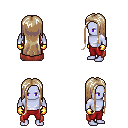
a pixel art fantasy rpg character, male body template, dark elf, purple skin, maroon cape, red pants, white blonde extra-long hairstyle, gold gloves, four views (front, back, left, right), 2x2 character sprite sheet, small pixel art, hard edges, no anti-aliasing